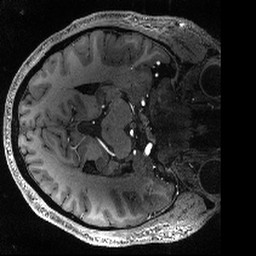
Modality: T1w
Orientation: axial
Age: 53
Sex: male
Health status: healthy
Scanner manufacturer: siemens
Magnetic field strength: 9.4 T
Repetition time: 6 s
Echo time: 0.0023 s